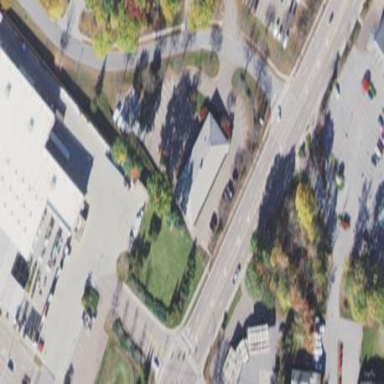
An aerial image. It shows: Parking area with asphalt surface.